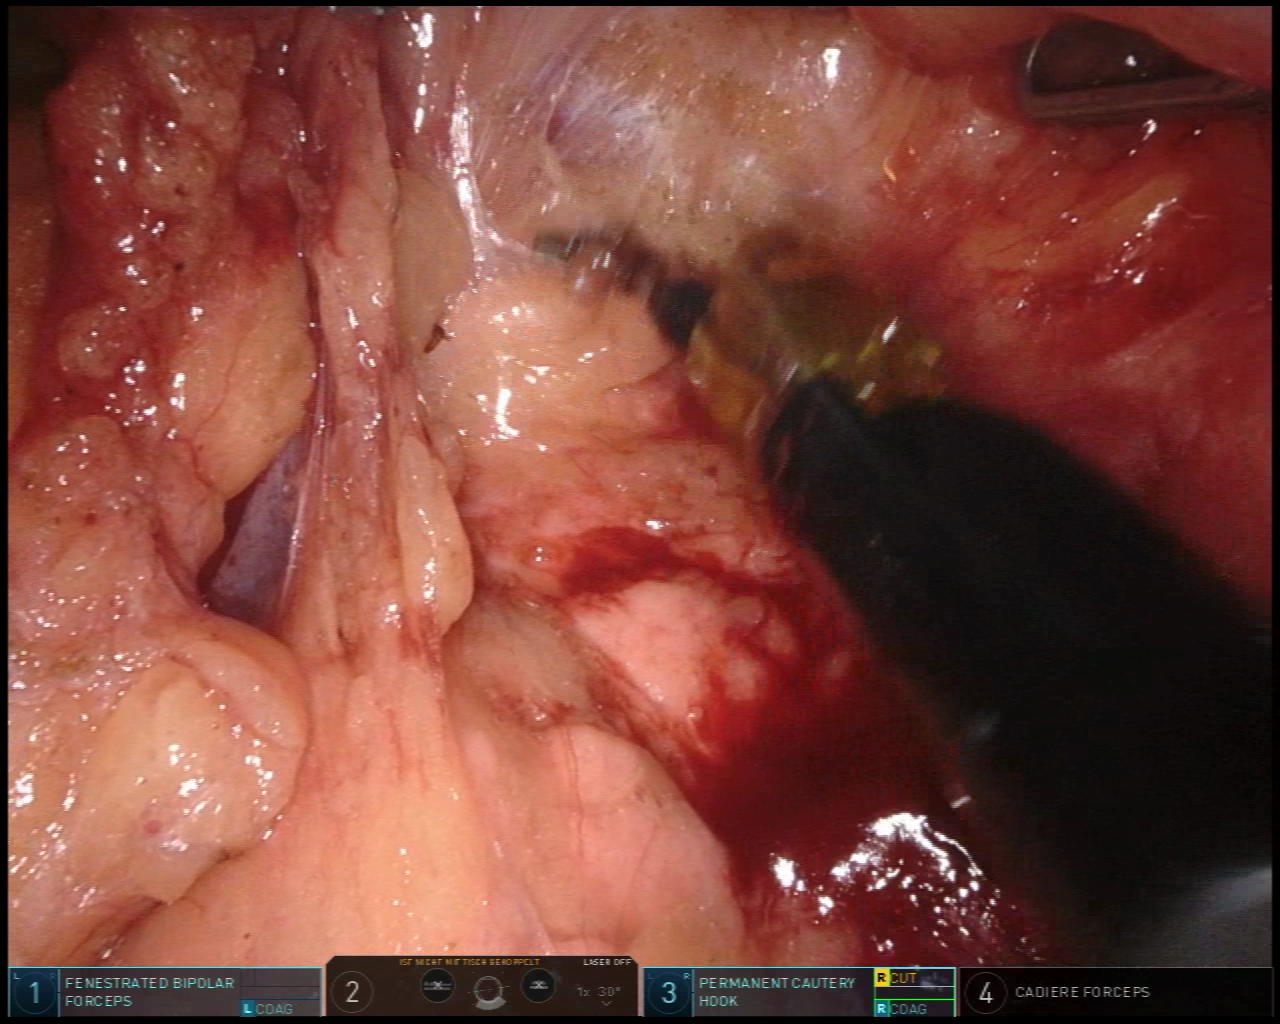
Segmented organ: pancreas
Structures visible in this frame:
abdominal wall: no
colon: no
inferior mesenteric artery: no
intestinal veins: no
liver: no
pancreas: yes
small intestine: no
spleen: no
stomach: yes
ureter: no
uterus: no
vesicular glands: no